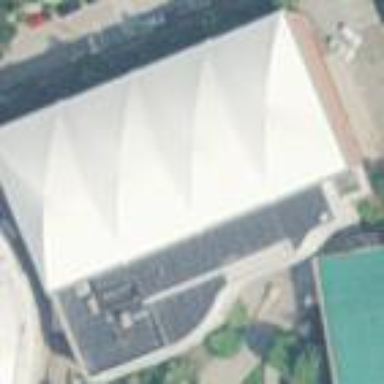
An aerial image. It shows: Sports centre building.